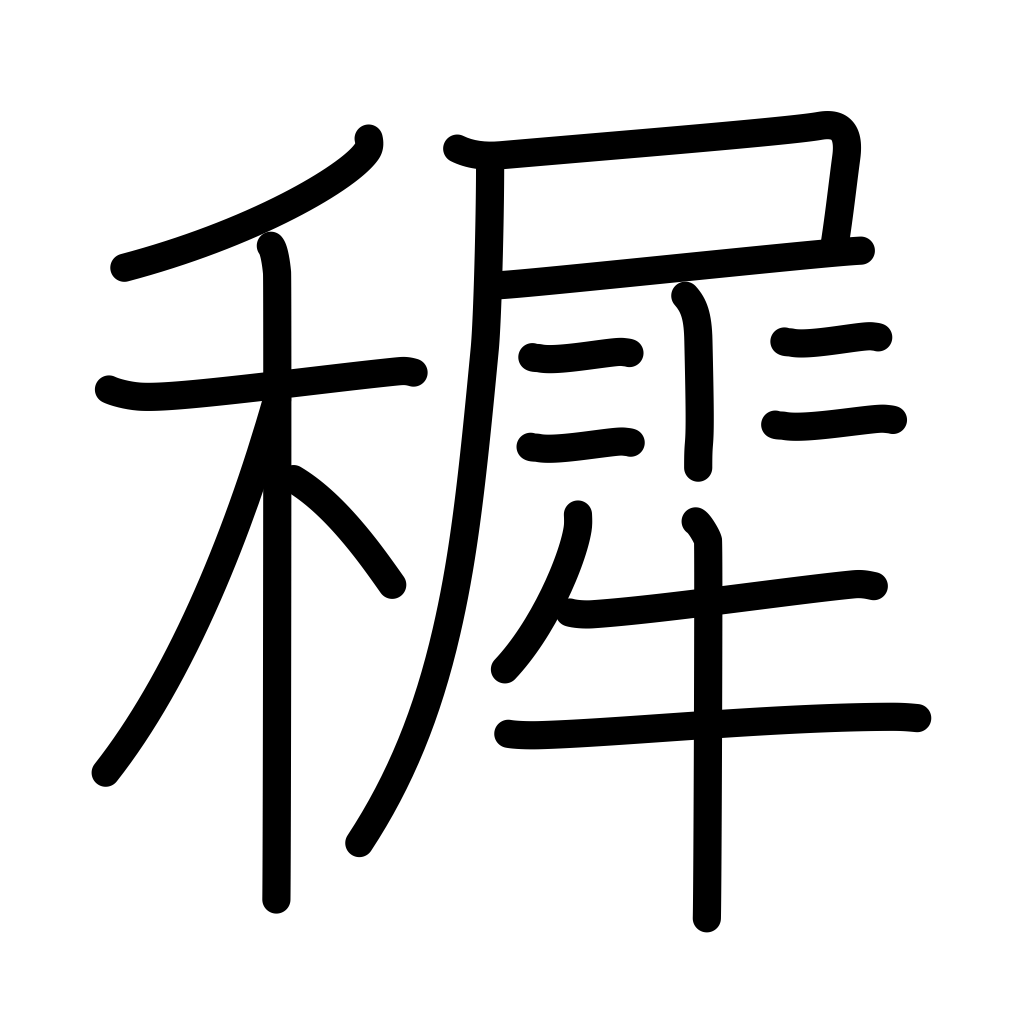
Meaning: infancy